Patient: sex M, age 78
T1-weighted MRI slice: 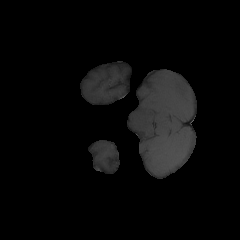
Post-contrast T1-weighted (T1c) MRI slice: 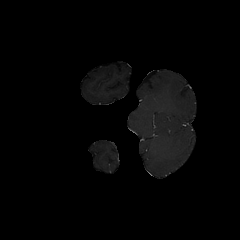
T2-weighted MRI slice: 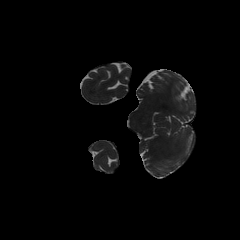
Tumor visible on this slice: no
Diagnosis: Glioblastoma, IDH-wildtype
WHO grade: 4